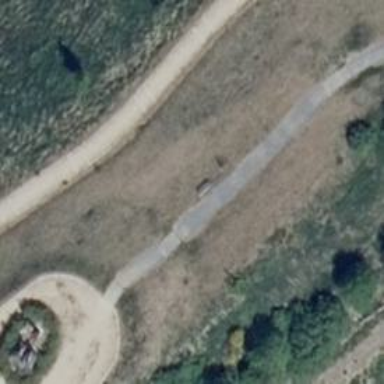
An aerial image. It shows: Footway with pebblestone surface.